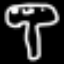
Label: mushroom